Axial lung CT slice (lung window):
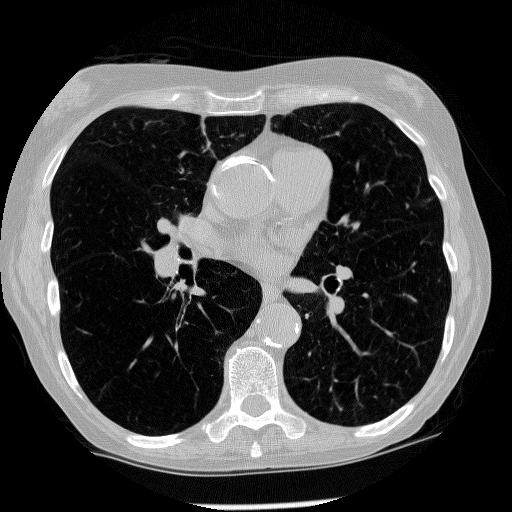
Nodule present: no